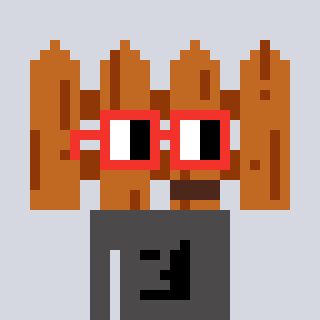
a pixel art character with square red glasses, a fence-shaped head and a grayscale-colored body on a cool background